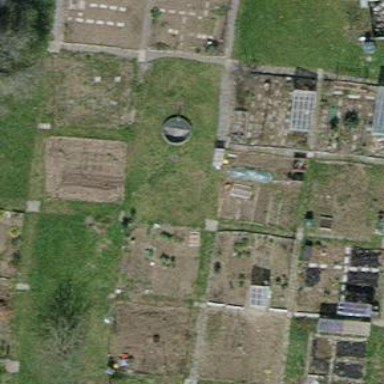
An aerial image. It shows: Allotments area.